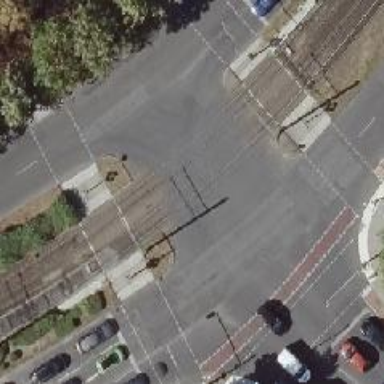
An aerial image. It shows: Tram level crossing on railway.